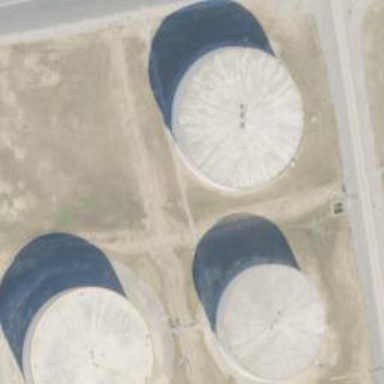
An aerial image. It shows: Storage tank which is man-made and housed in building.